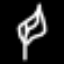
Label: leaf